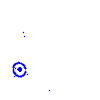
Particle: pion